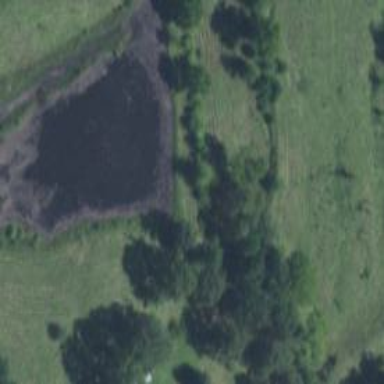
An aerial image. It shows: Peaceful pond surrounded by nature.